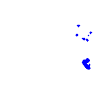
Particle: electron